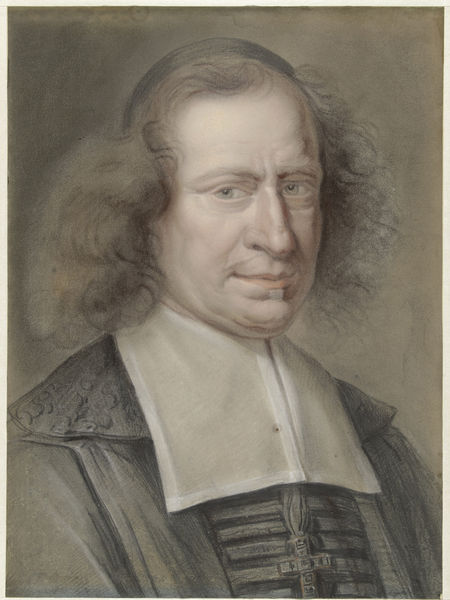
Titel: Portret van Franz Egon Graaf Fürstenberg
Künstler: Bernard Vaillant
Standort: Amsterdam
Institution: Rijksmuseum
Schlagwörter: mann, grau, kreide, nase, zeichnung, bart, hemd, mütze, augen, kleidung, kragen, bildnis, haare, kaufmann, lippen, locken, lehrer, kette, kreuz, selbstbildnis, prediger, priester, heilig, weiser, schlau, intelligent, prieser